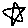
Label: star